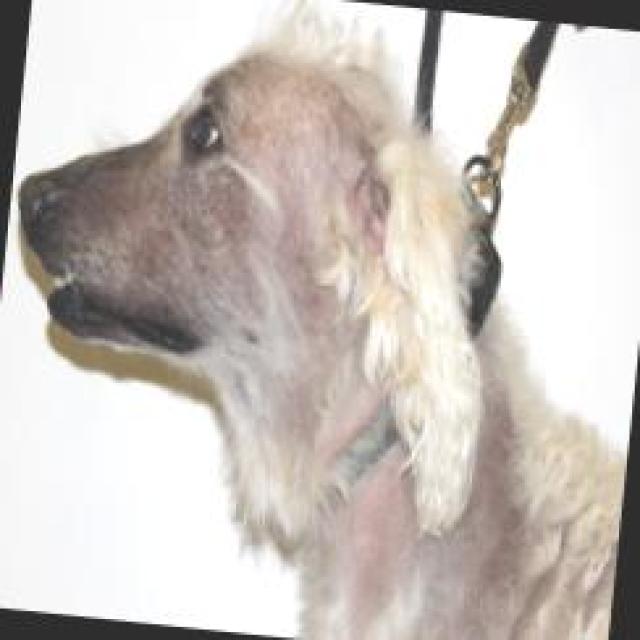
Canine fungal skin infection — characterized by alopecia, scaling, crusting, and circular lesions. Common agents include Malassezia and Candida species.